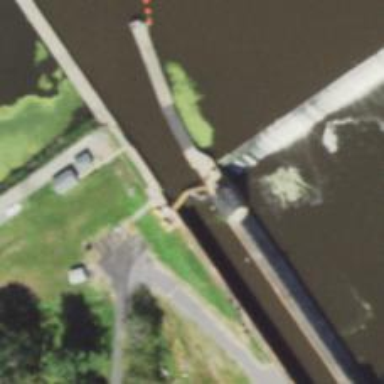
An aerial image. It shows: Lock gate along waterway.